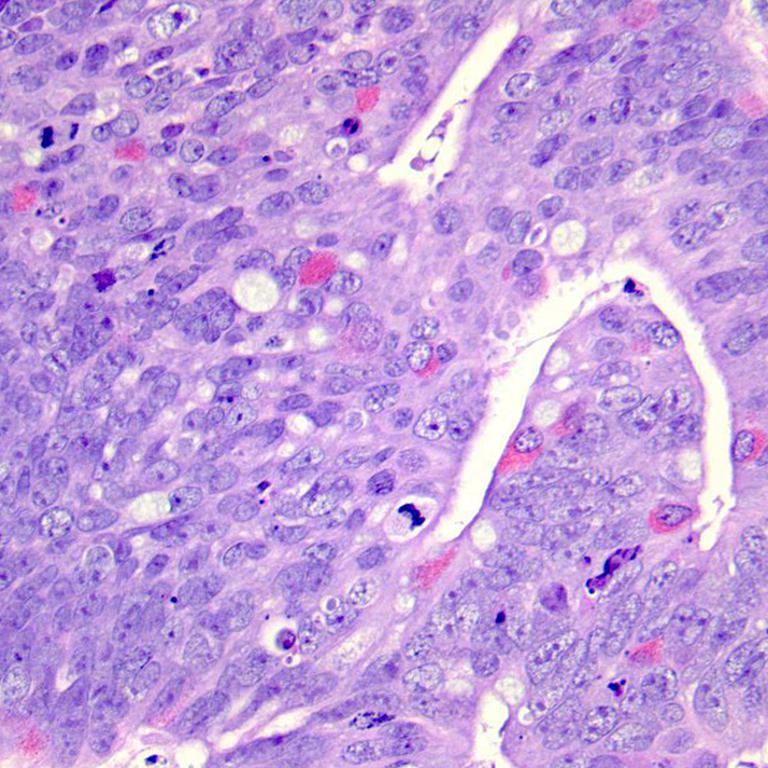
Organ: colon
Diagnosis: adenocarcinomas